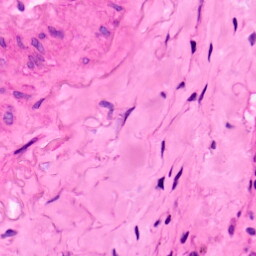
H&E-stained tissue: Lung